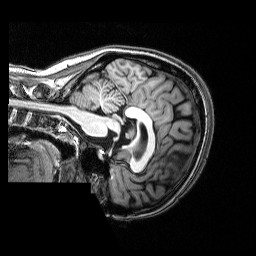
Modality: T1w
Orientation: sagittal
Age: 23
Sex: female
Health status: healthy
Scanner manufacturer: siemens
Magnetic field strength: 3 T
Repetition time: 2.53 s
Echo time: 0.00339 s